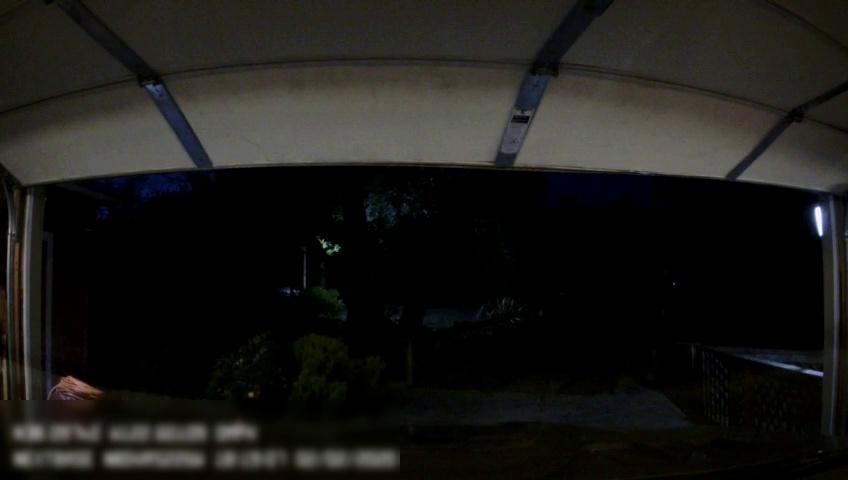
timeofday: Night
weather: Other
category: Drivable Space
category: Drivable Space